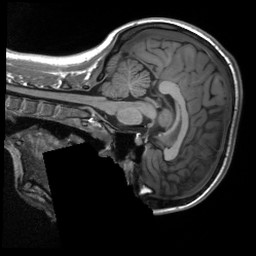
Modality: T1w
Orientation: sagittal
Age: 22
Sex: female
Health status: healthy
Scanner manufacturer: siemens
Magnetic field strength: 3 T
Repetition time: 2.3 s
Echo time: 0.00229 s